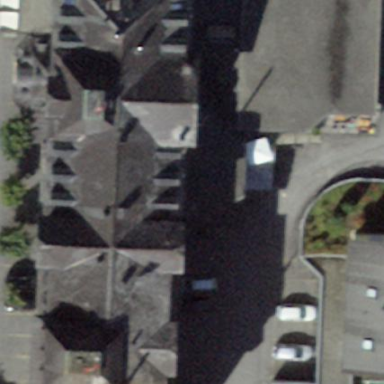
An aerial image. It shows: Hotel building.